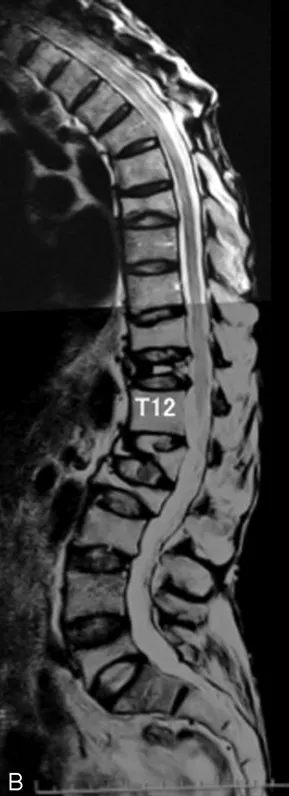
T2-weighted magnetic resonance imaging revealed multiple vertebral fractures (T5, 7, 10, 11, L1, 2, 3, 5) and osteonecrosis of T11.
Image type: radiology (mri)